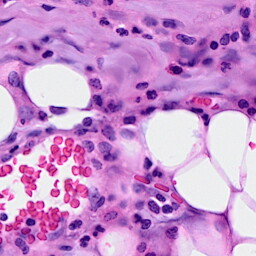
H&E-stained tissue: Breast